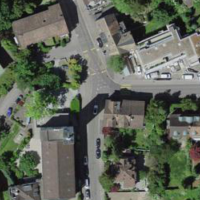
EUNIS habitat code: 54
Species observed at this site:
Macroglossum stellatarum
Fagopyrum esculentum